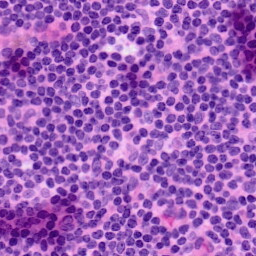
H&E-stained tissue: LymphNode